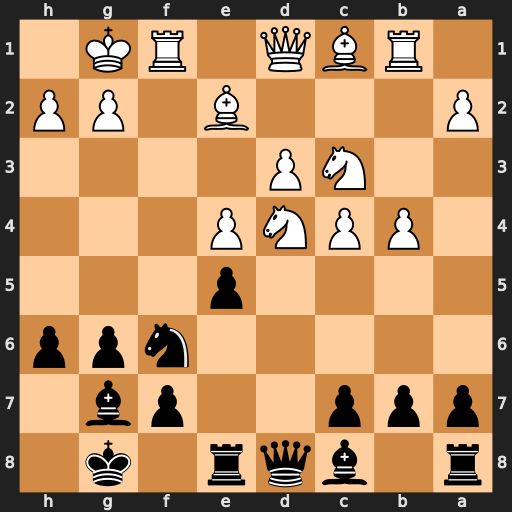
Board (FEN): r1bqr1k1/ppp2pb1/5npp/4p3/1PPNP3/2NP4/P3B1PP/1RBQ1RK1
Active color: b
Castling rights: -
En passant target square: -
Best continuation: Qxd4+ Kh1 Qxc3